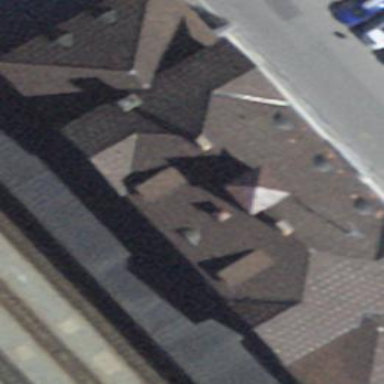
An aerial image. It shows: Dark grey roof of building.